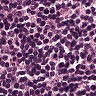
Metastatic tissue present: no